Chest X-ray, PA view. Patient: 31 years old, sex M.
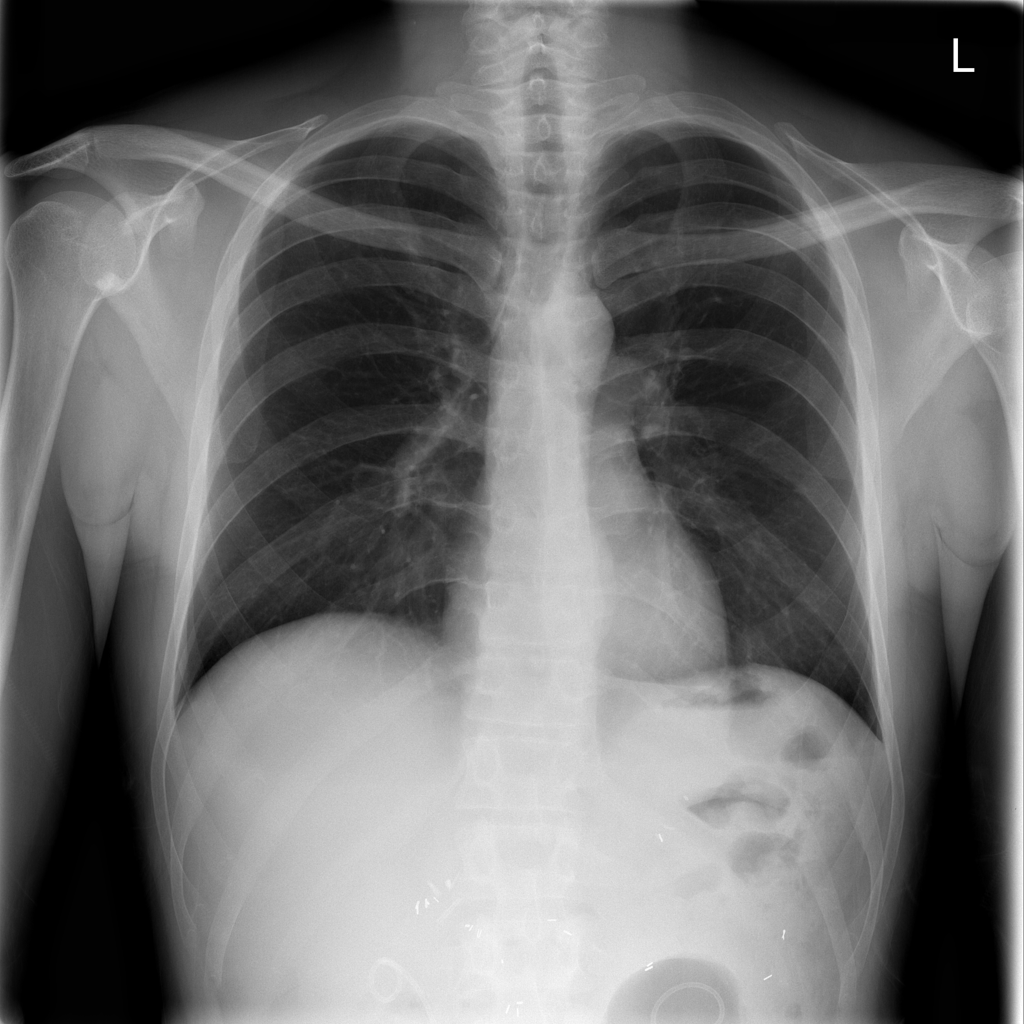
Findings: No Finding